Question: We have been getting an error prompt/alert in our XPages application at random times:
"An error occurred while updating some of the page...status:12152" and
"An error occurred while updating some of the page...status:12029"
We can't seem to pin it down to anything. Maybe someone has an idea of what these errors are referring to or maybe how to track it back to something? Thanks.

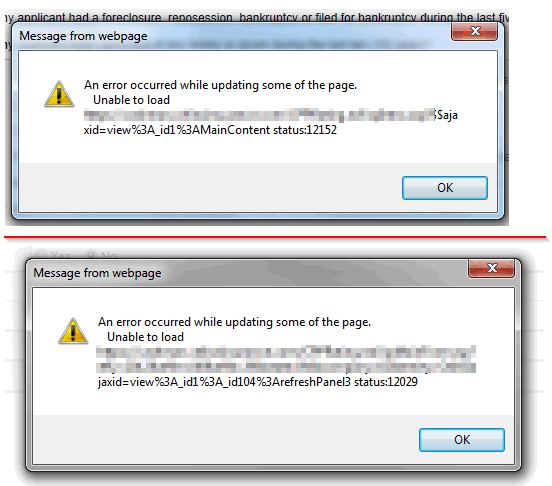
Answer: The HTTP 12152 error usually points to a network connection issue rather than anything specific to the browser or the Domino server.12029 again is down to an inability to make a connection to the server.
It sounds like the network connection is intermittent. I don't know what tools there are to test that, but I would suggest confirming you have a good, stable network connection between PC and server and that it's not getting negatively impacted by a firewall.